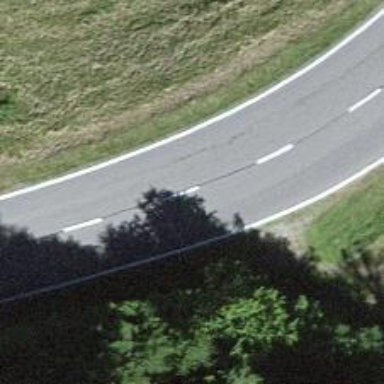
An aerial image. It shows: Secondary road.